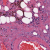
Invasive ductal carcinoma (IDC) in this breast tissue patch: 0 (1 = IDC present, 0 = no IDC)